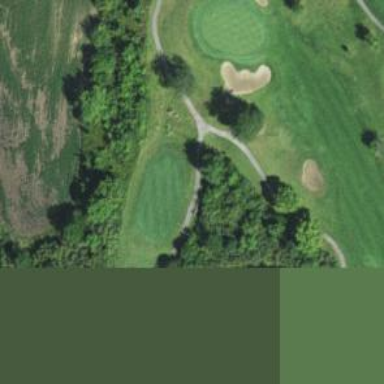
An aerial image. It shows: Grassy area designated as golf tee.